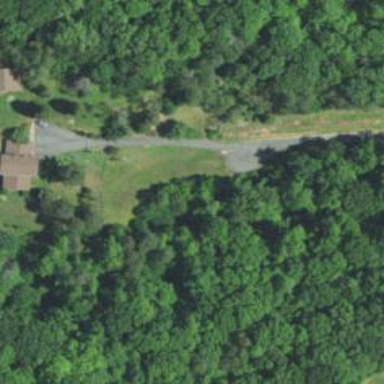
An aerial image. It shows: Driveway leading to service road.